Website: macys
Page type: payment
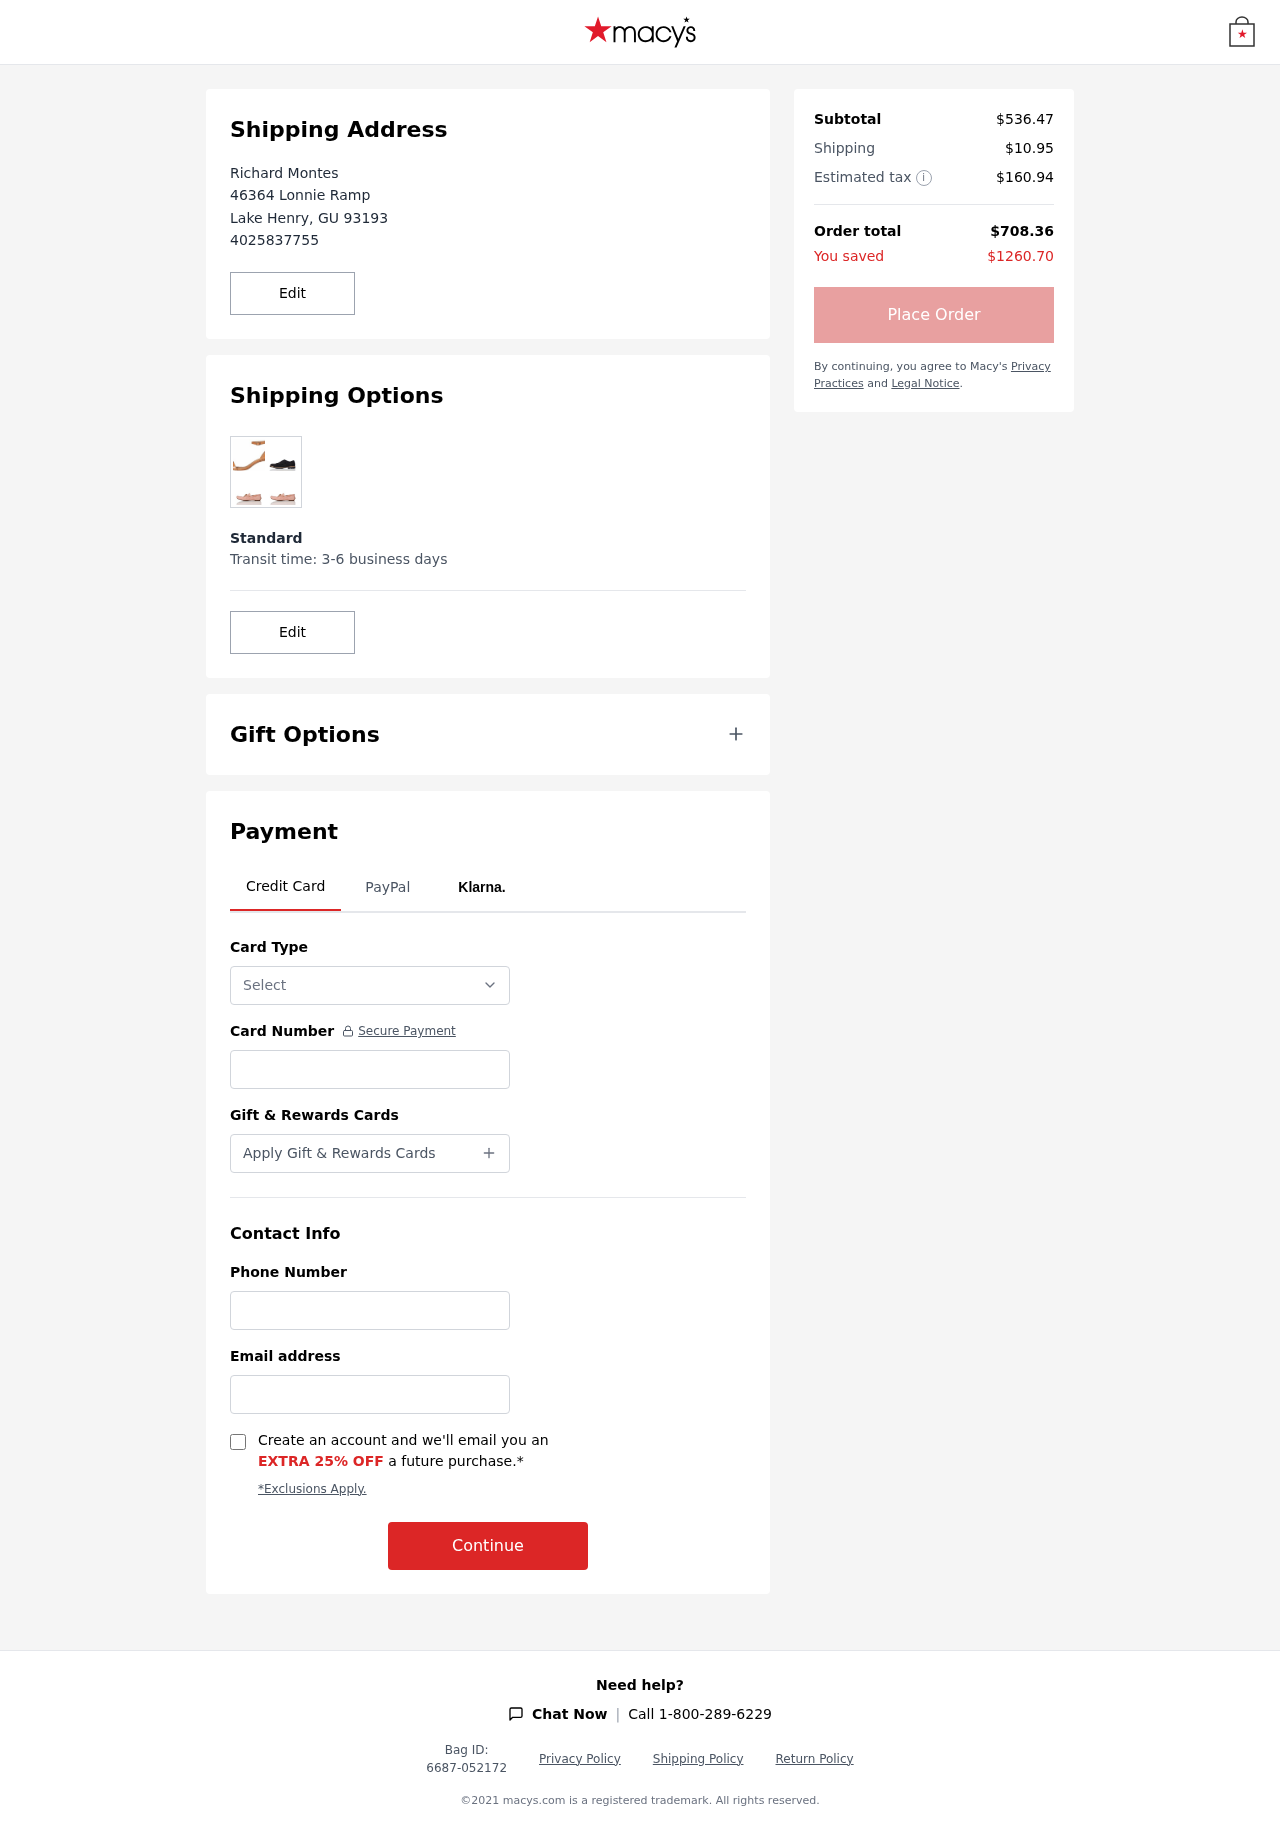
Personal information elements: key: PII_CARD_NUMBER
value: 2567 9695 0079 0305
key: PII_CARD_TYPE
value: Mastercard
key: PII_CITY
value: Lake Henry
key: PII_EMAIL
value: richardmontes@yahoo.com
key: PII_FULLNAME
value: Richard Montes
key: PII_PHONE
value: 4025837755
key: PII_POSTCODE
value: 93193
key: PII_STATE_ABBR
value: GU
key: PII_STREET
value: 46364 Lonnie Ramp
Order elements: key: ORDER_SUBTOTAL
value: $536.47
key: ORDER_SHIPPING_COST
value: $10.95
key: ORDER_TAX
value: $160.94
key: ORDER_TOTAL
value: $708.36
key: ORDER_SAVINGS
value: $1260.70